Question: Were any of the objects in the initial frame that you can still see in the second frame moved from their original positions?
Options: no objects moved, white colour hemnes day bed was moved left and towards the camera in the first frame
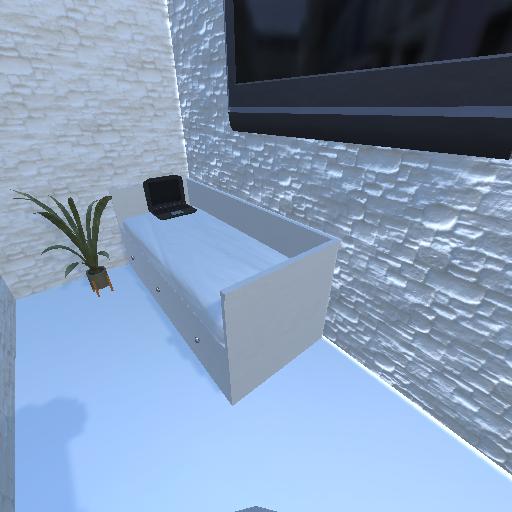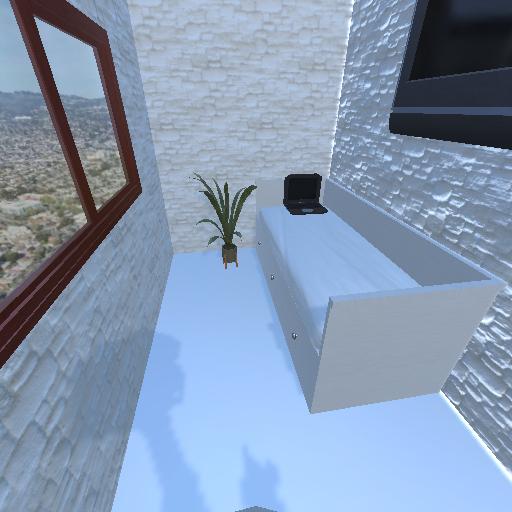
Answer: no objects moved